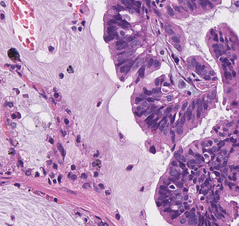
Tumor epithelial tissue: yes
Tumor-associated stroma tissue: yes
Normal tissue: no